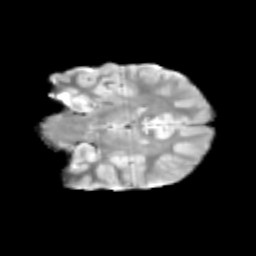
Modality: T2w
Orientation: coronal
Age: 9
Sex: male
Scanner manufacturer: siemens
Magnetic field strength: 3 T
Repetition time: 3.8 s
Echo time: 0.07 s